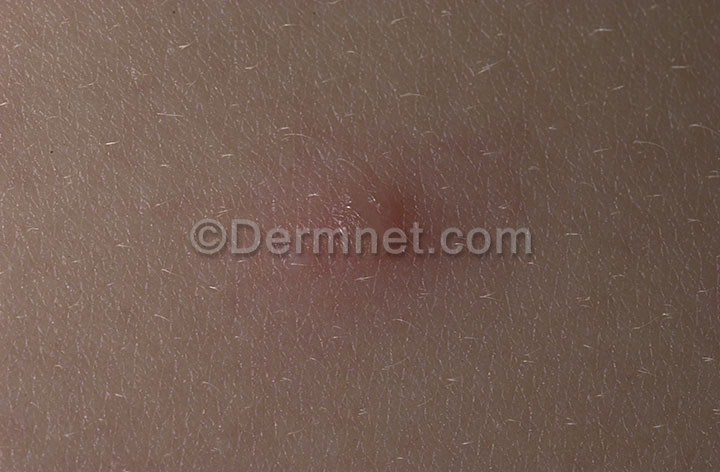
Disease: Warts Molluscum and other Viral Infections